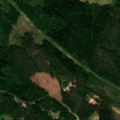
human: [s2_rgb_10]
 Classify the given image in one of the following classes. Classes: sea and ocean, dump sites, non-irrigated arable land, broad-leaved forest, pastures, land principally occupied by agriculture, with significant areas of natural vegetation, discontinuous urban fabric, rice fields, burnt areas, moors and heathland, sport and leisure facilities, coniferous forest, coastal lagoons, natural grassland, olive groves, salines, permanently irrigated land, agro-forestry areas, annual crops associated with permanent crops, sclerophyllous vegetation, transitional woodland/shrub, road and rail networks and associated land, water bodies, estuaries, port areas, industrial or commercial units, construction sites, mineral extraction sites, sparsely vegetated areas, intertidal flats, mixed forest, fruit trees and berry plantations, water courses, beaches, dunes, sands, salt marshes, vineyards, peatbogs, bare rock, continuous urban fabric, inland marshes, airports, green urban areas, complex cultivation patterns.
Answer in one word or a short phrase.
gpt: land principally occupied by agriculture, with significant areas of natural vegetation, coniferous forest, mixed forest